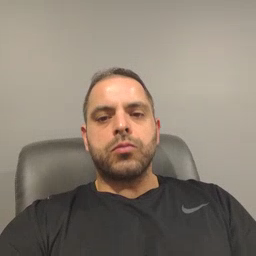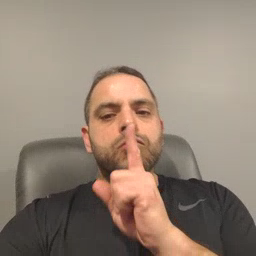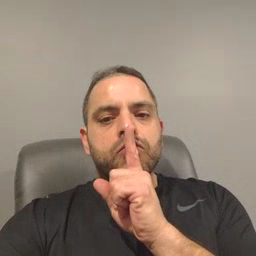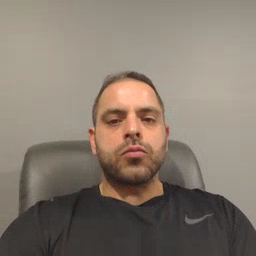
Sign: shhh